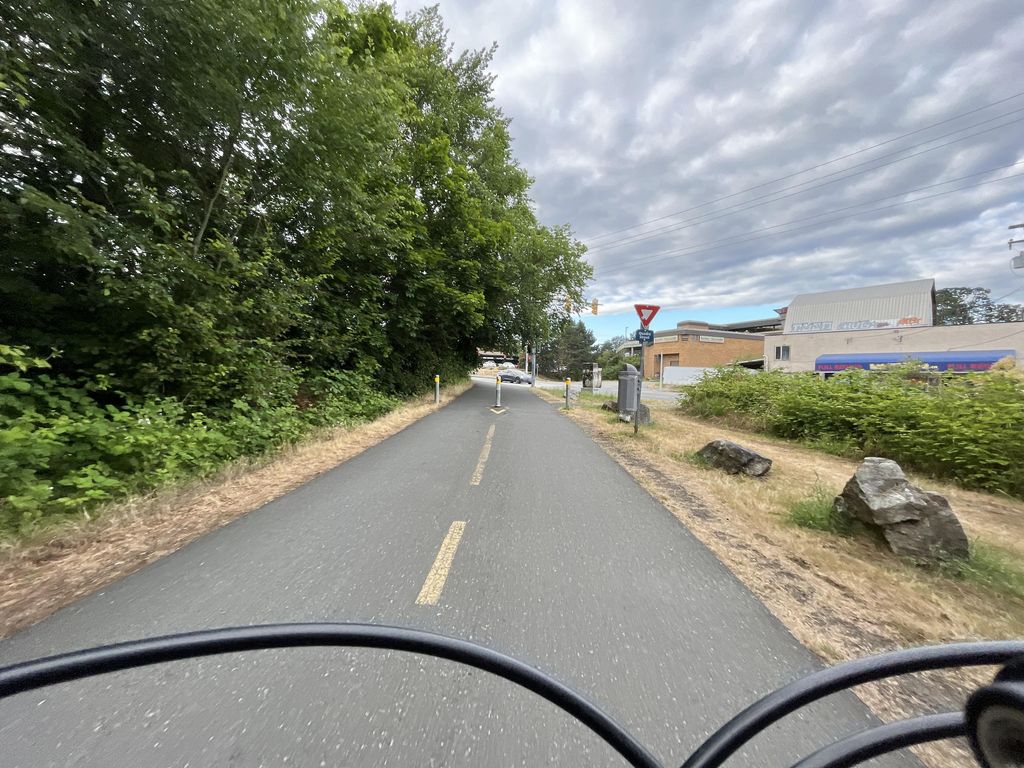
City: victoria